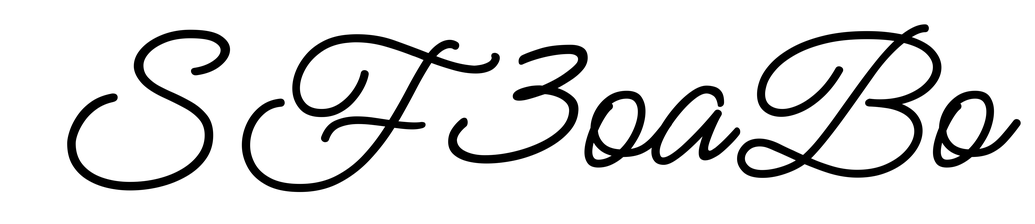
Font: MeowScript-Regular